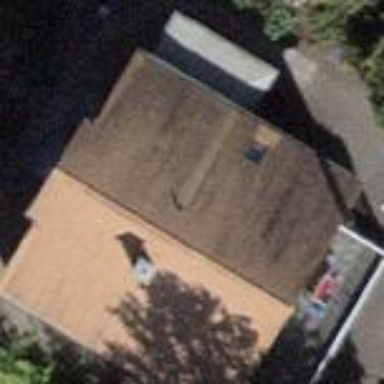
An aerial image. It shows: Building with tile roof.